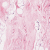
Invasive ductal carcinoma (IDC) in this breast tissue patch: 0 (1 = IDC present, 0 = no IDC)